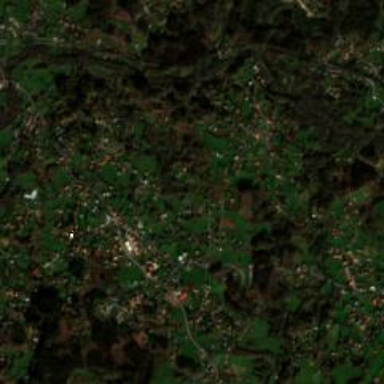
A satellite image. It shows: Small hamlet.